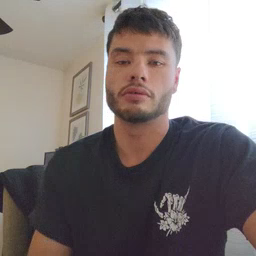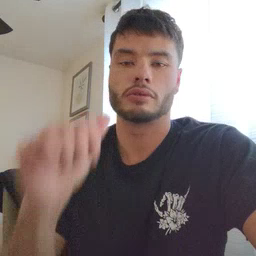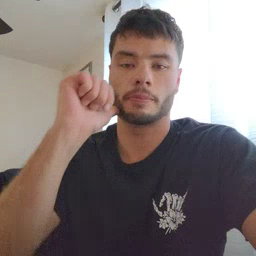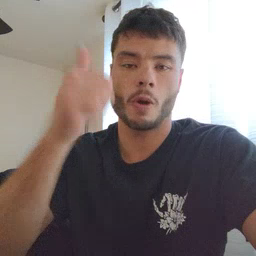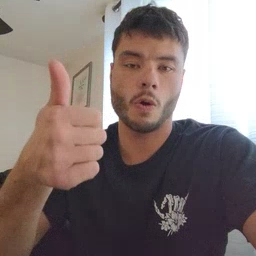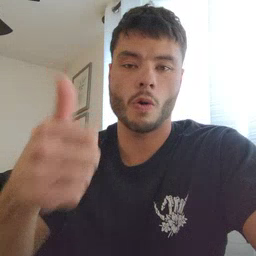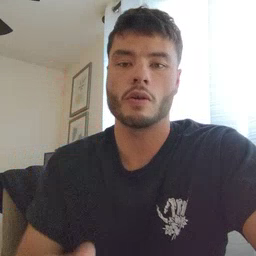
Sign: tomorrow